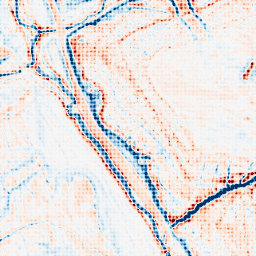
Category: edge_preserving
Decomposition family: anisotropic_diffusion
Decomposition parameters: iterations: 50
kappa: 100
gamma: 0.1
Upsampling method: sinc_blackman
Upsampling parameters: scale: 8
kernel_size: 8
Upsampling scale: 8